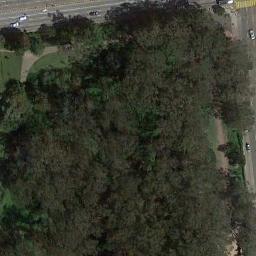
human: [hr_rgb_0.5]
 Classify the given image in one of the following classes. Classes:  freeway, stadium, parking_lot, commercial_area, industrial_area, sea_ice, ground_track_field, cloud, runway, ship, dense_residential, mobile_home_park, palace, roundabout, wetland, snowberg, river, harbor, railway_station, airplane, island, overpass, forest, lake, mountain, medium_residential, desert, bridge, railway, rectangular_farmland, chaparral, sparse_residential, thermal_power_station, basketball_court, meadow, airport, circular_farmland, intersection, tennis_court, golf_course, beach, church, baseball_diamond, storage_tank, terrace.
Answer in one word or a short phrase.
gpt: forest